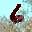
Label: 6